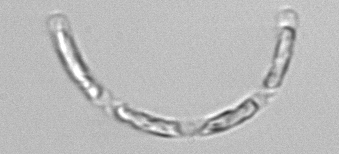
Label: Guinardia_striata